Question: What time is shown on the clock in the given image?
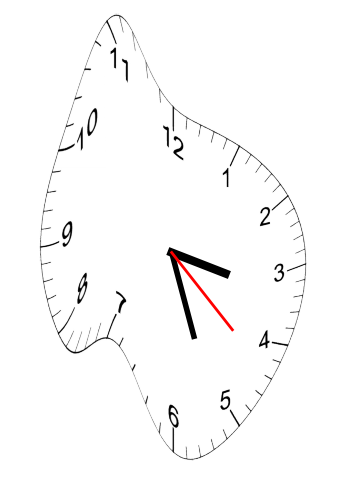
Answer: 03:26:22